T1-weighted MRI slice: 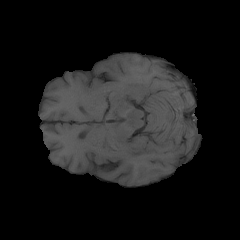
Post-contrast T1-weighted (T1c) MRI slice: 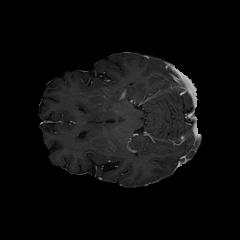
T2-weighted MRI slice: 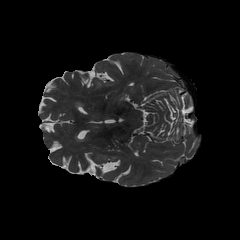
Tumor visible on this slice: no